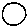
Label: circle